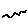
Label: zigzag